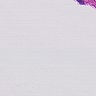
Metastatic tissue present: no